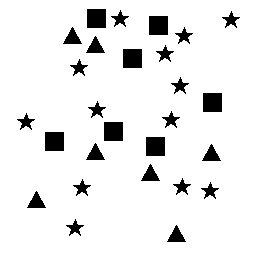
Squares: 7
Triangles: 7
Stars: 13
Total shapes: 27